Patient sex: M
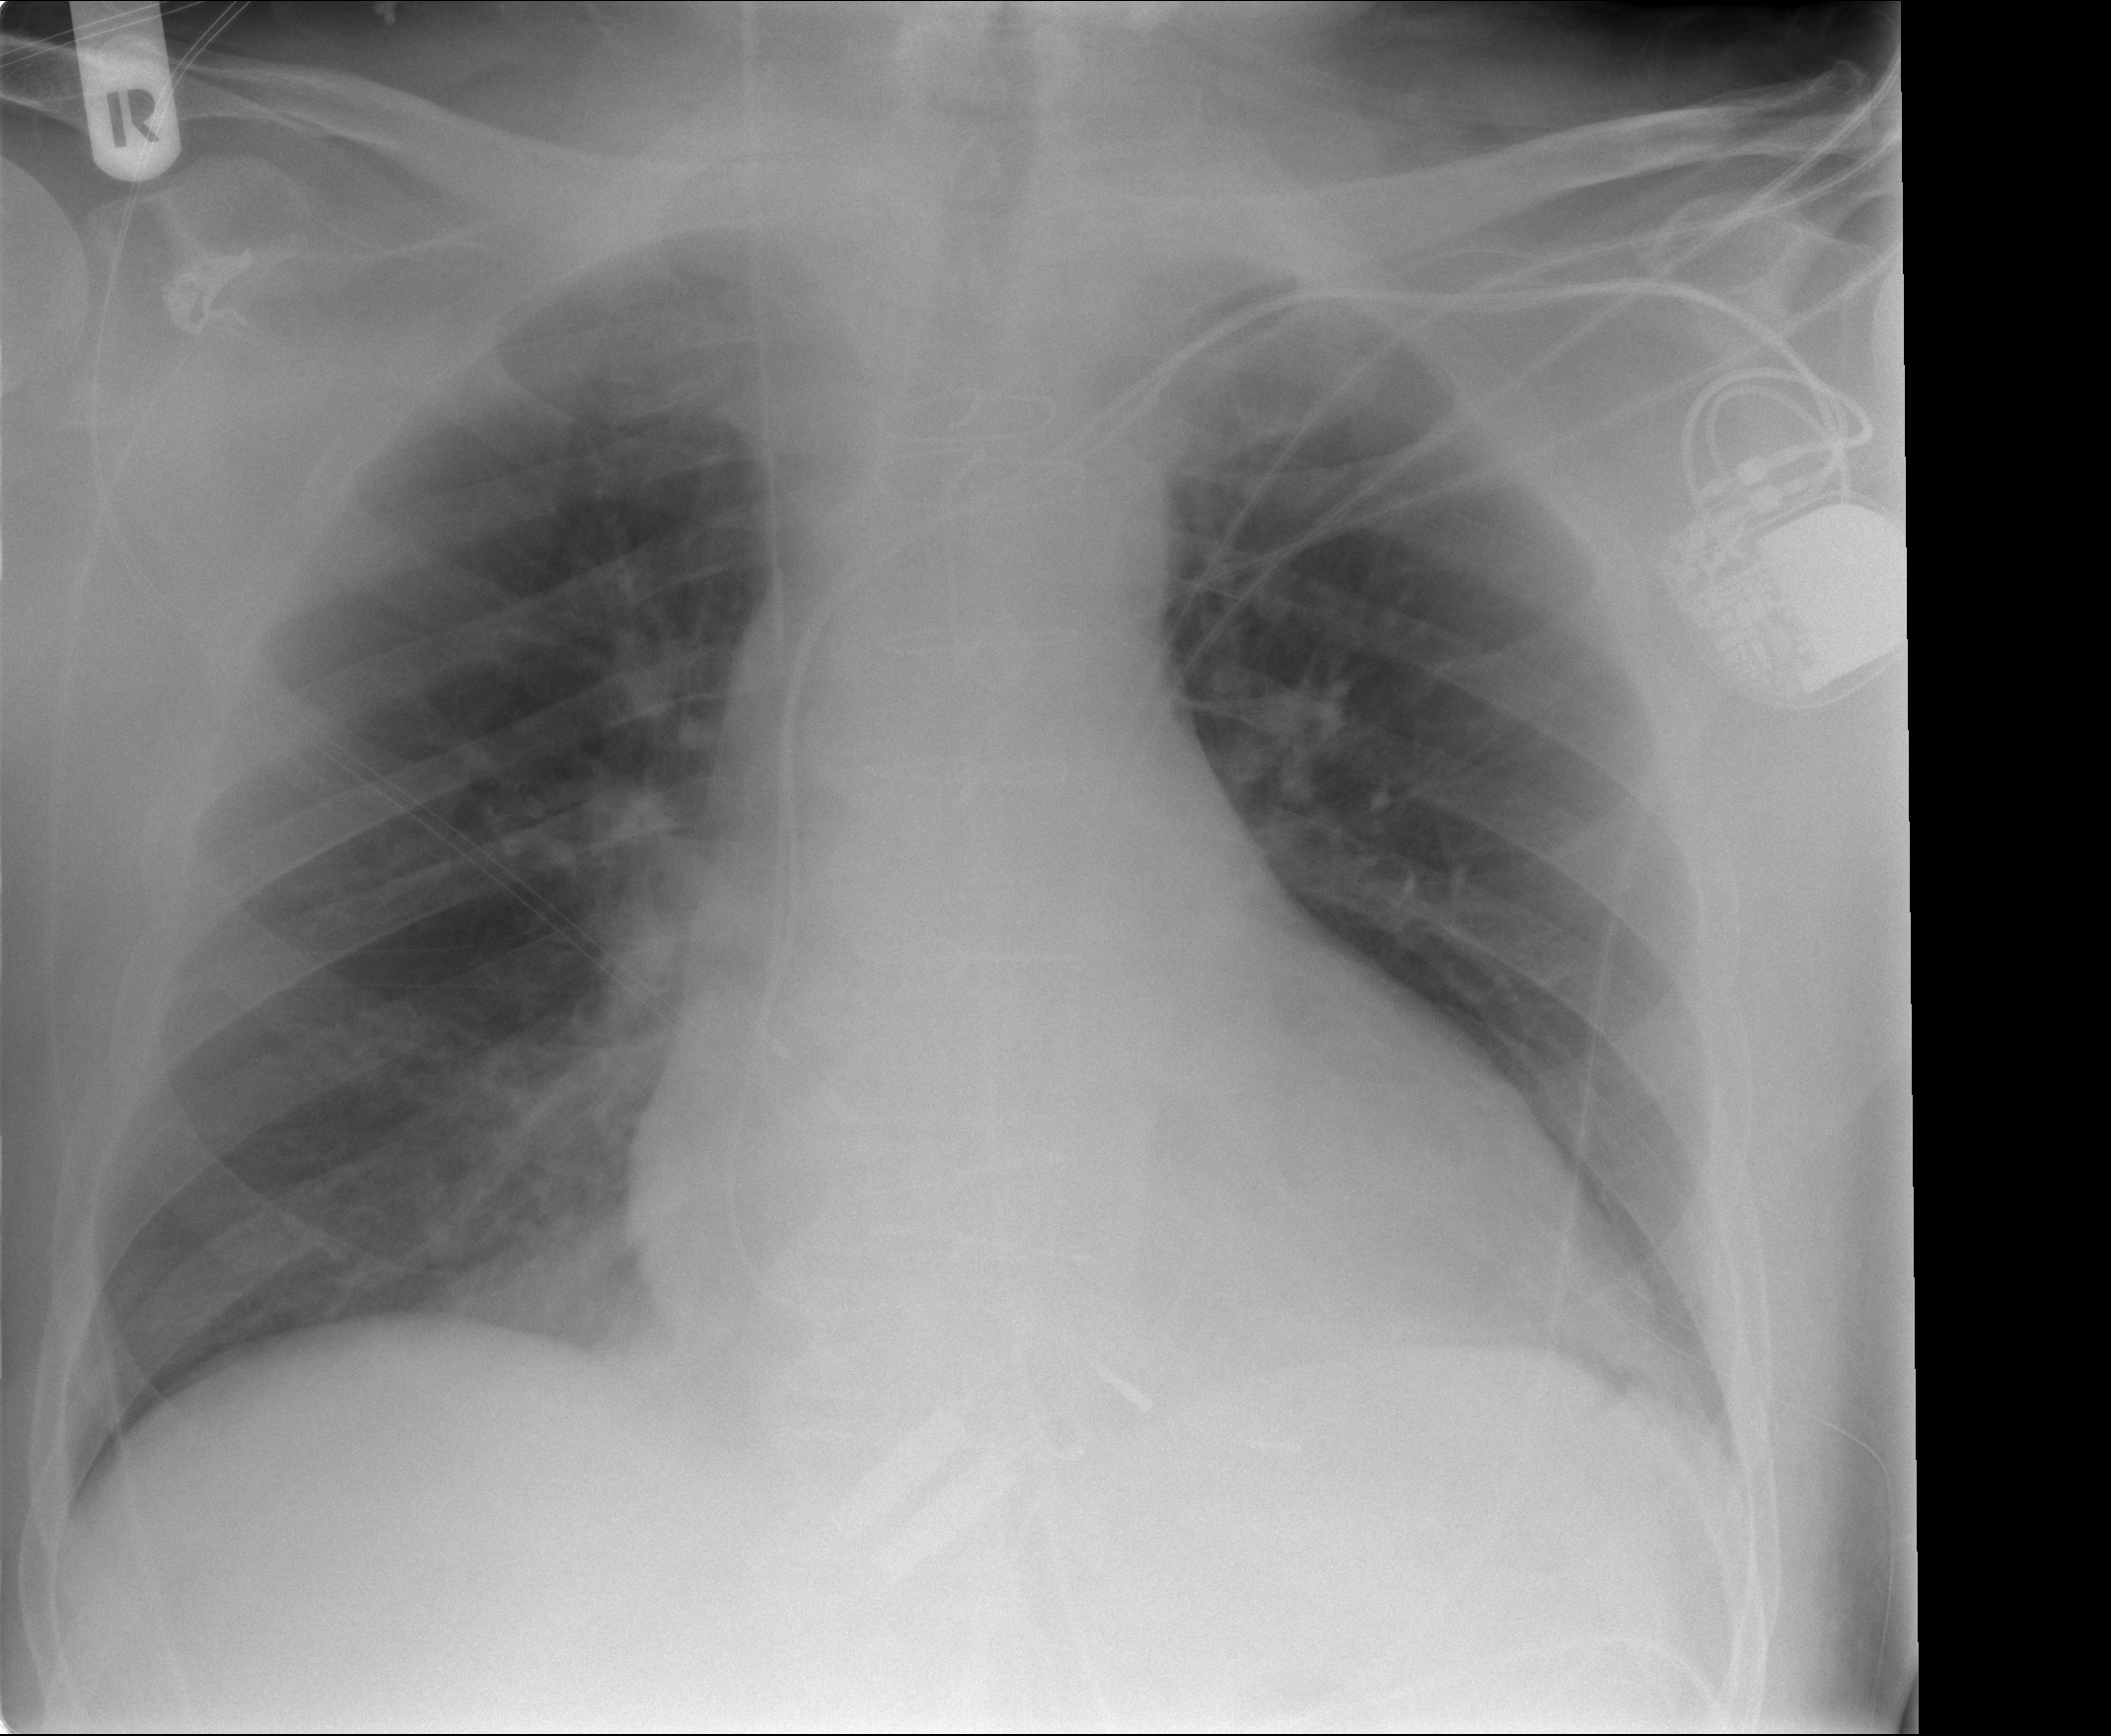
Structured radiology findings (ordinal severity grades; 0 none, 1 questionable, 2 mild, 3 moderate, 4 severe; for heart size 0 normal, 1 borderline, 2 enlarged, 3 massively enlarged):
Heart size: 0
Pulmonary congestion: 0
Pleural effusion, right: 0
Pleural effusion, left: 0
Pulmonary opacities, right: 0
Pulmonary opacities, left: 0
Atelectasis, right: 2
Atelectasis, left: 0